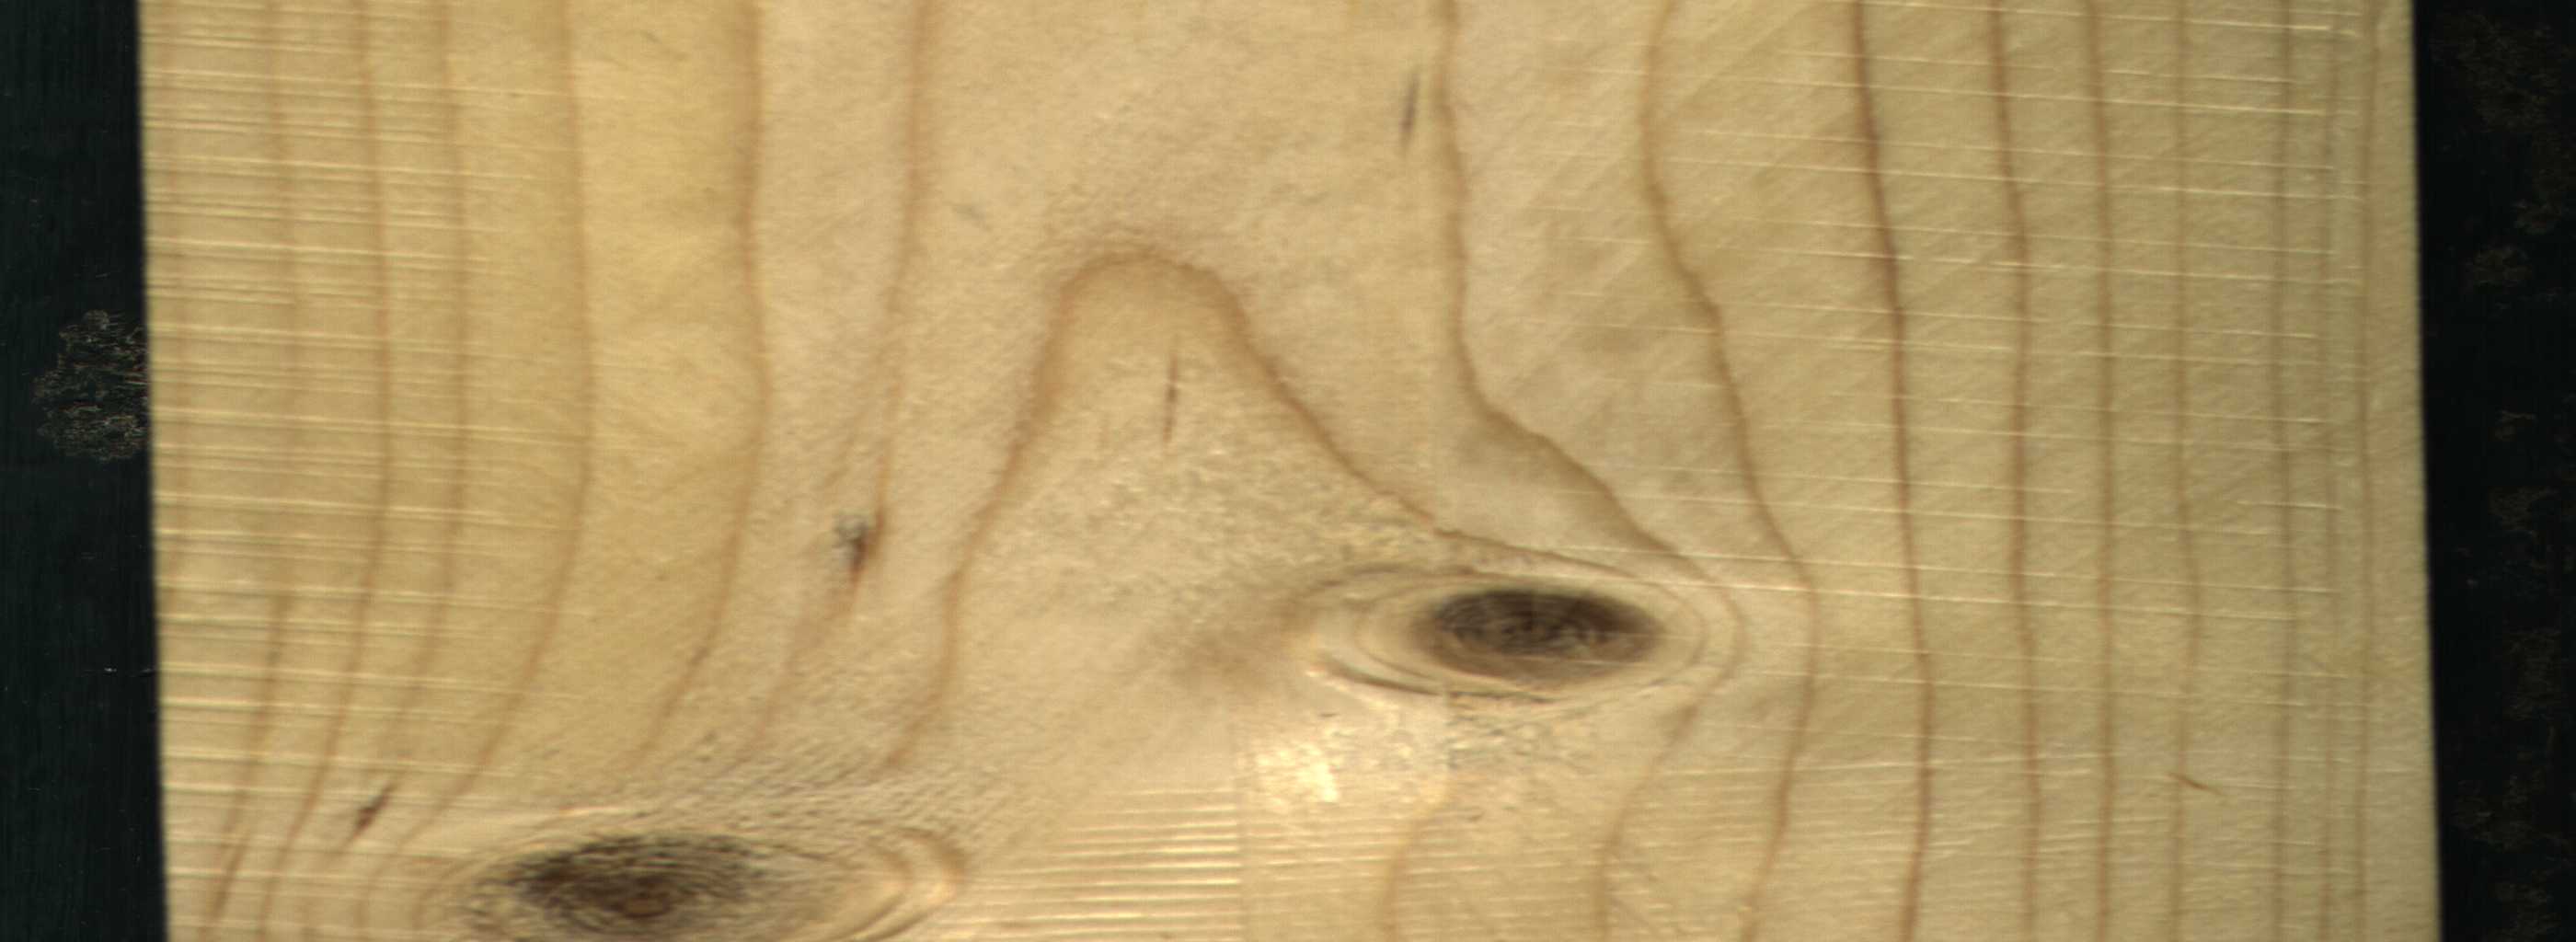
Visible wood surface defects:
Live_Knot
Live_Knot